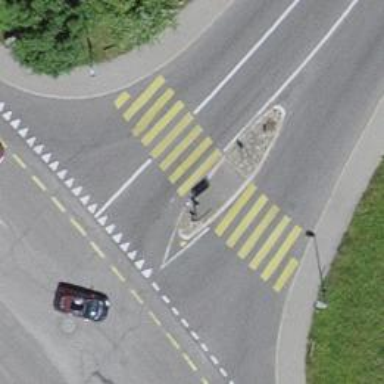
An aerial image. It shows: Uncontrolled crossing with pedestrian island.